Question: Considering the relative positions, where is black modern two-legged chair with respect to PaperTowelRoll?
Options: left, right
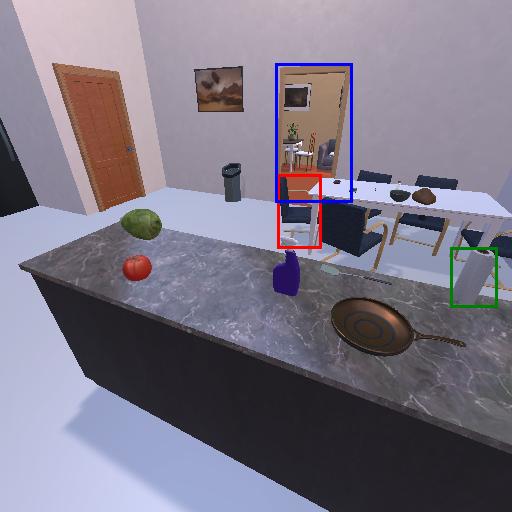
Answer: left